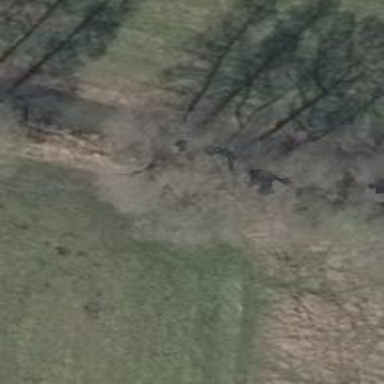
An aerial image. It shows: Row of deciduous broadleaved trees.